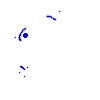
Particle: electron